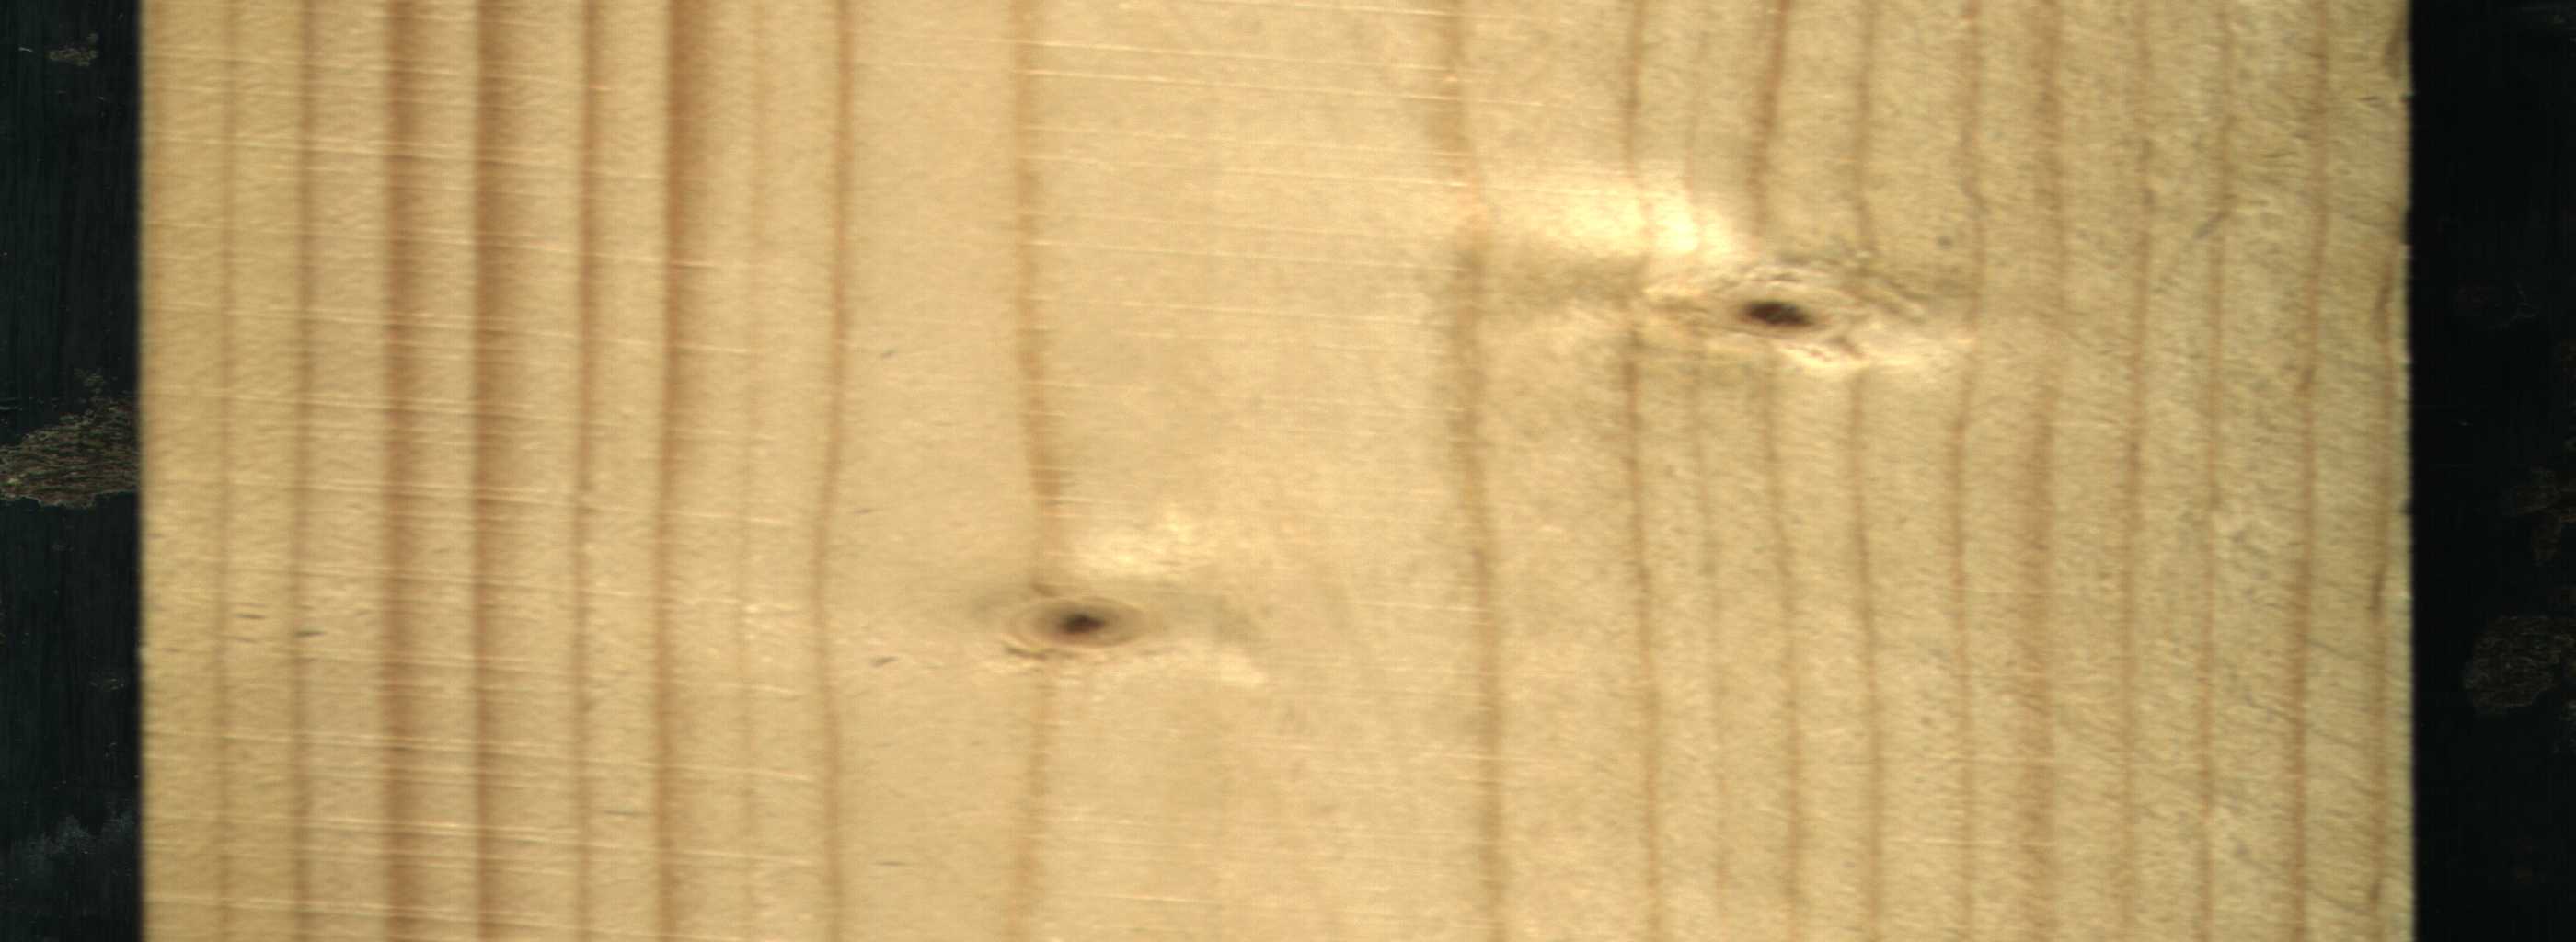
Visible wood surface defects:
Live_Knot
Live_Knot